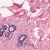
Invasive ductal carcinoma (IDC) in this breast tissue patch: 0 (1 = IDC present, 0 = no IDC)